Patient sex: M
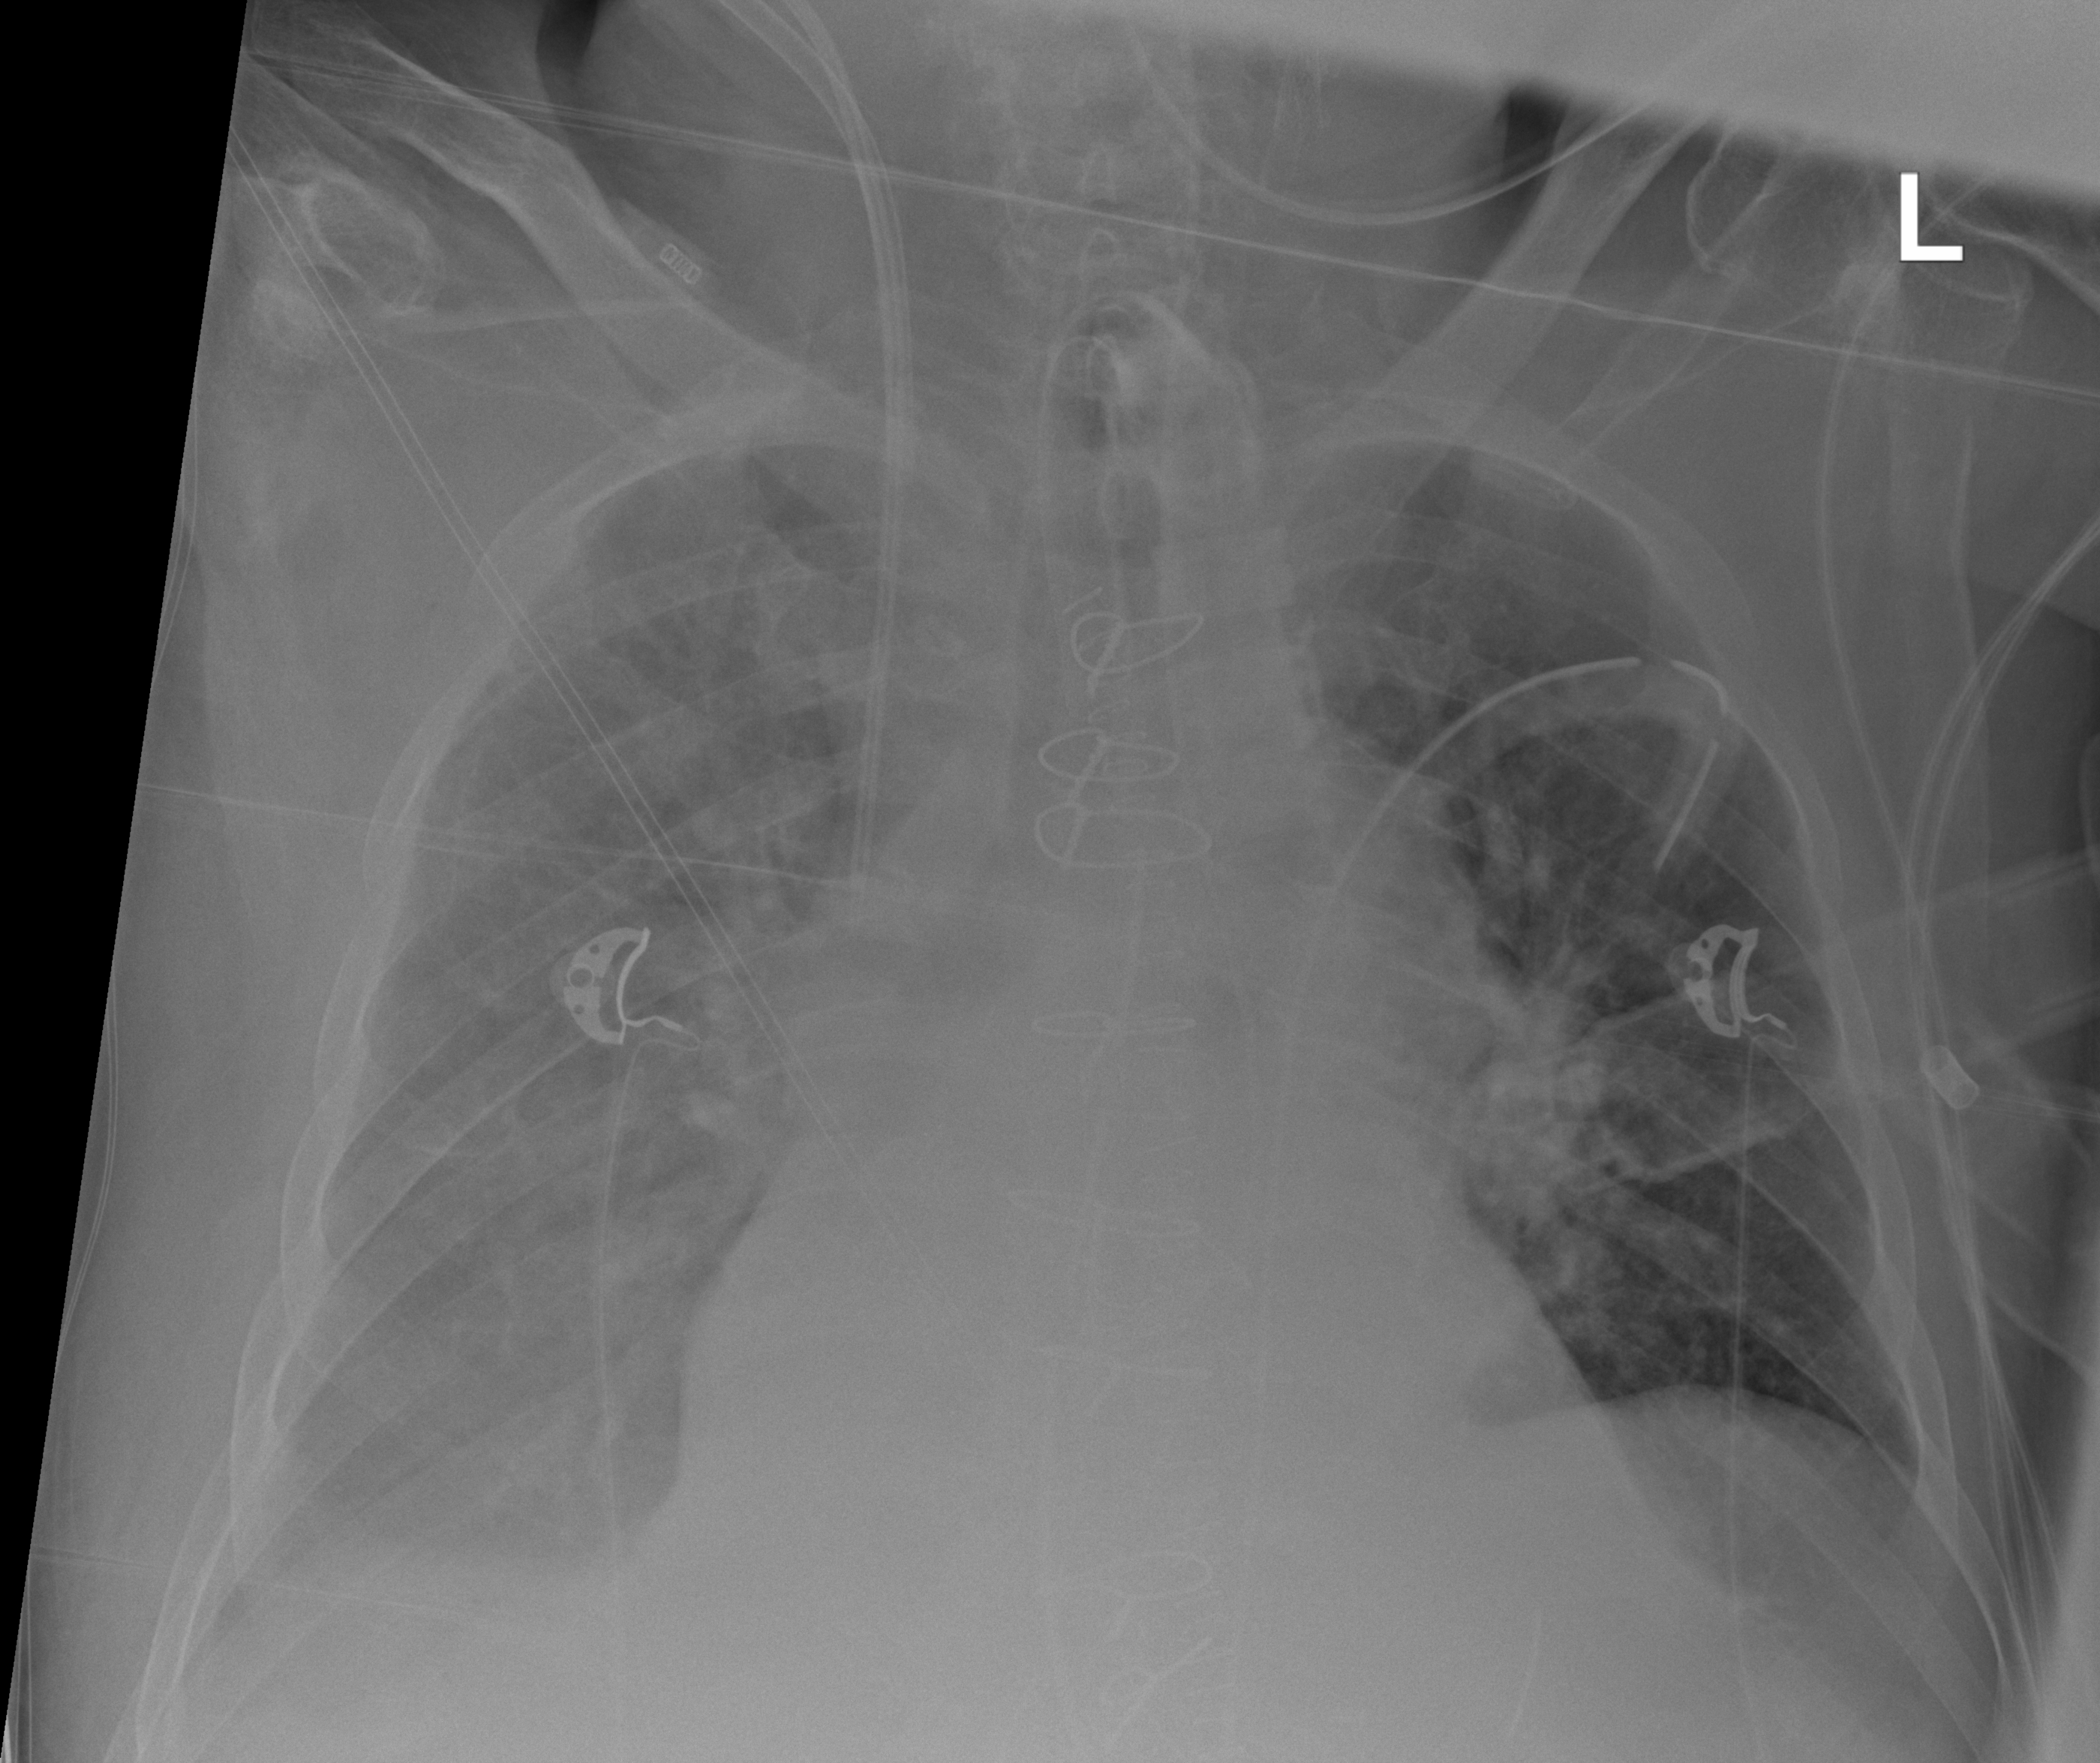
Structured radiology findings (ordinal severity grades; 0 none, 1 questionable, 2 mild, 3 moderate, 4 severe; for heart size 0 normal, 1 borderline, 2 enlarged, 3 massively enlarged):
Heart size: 2
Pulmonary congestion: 2
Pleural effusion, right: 3
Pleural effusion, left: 1
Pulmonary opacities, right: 2
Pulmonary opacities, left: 2
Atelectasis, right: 2
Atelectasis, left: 1